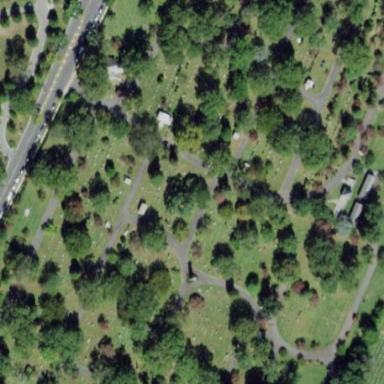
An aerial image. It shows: Cemetery.